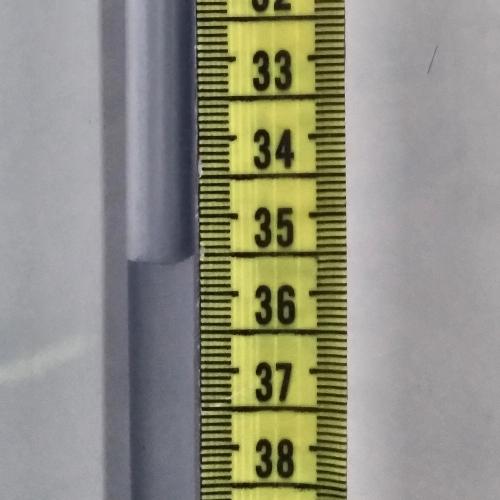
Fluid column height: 35.6 cm